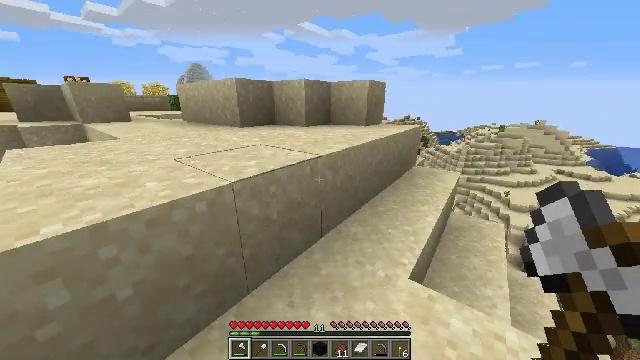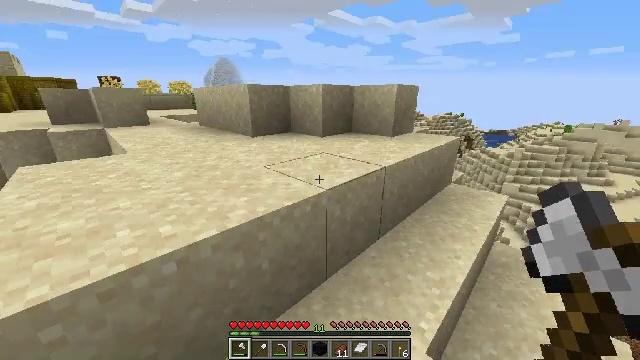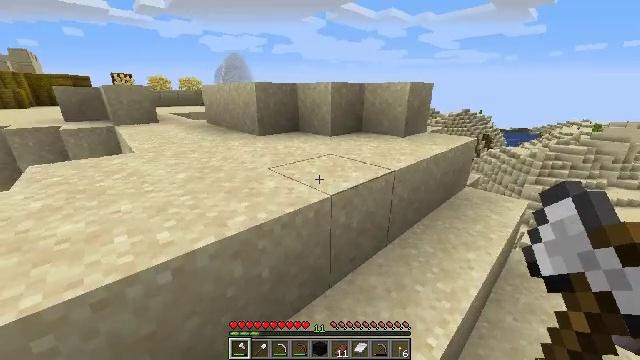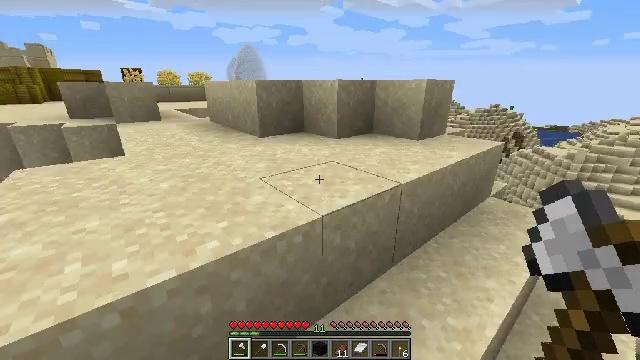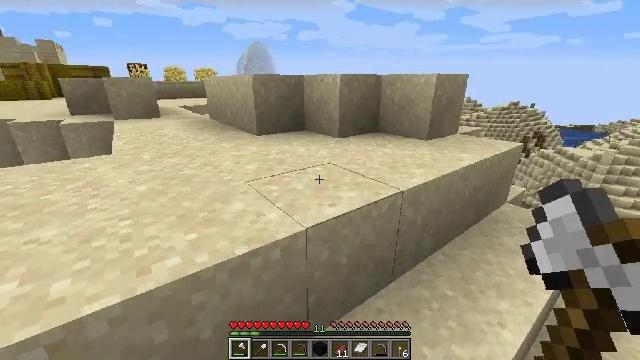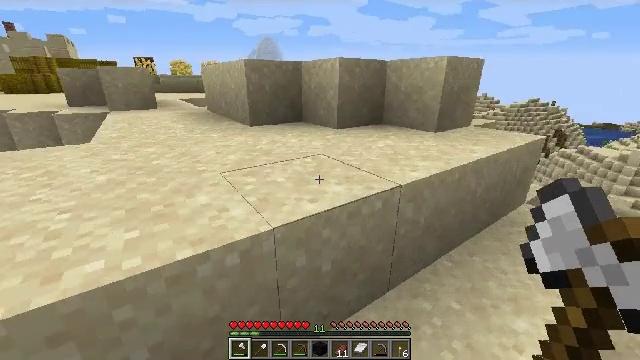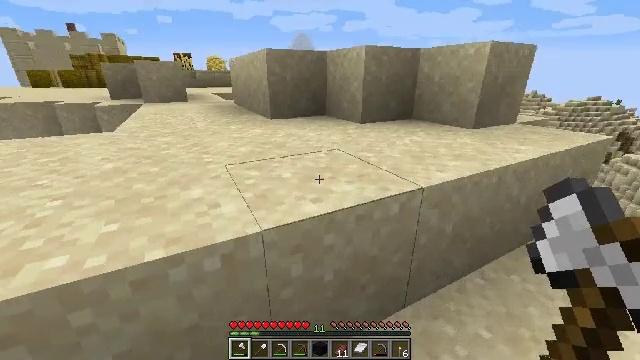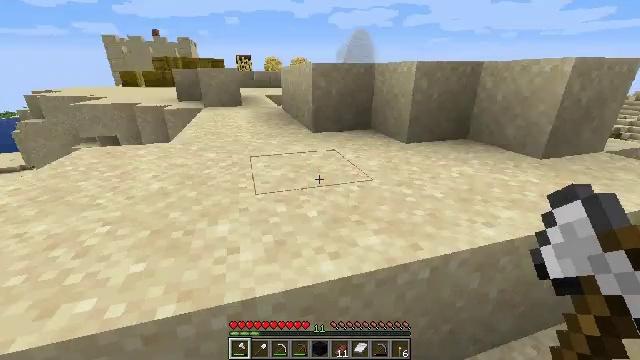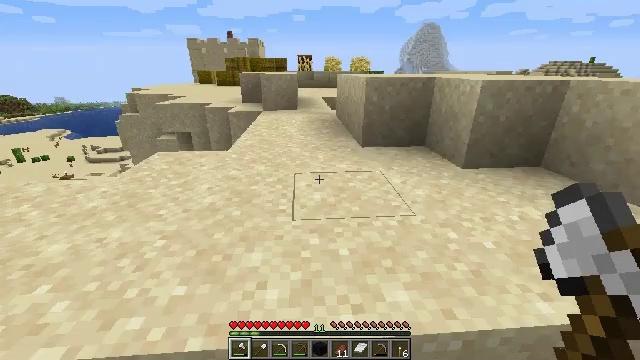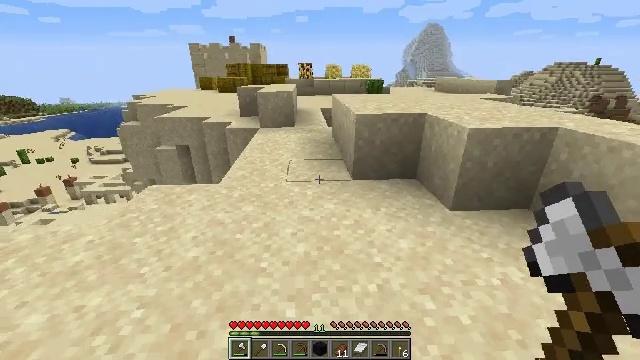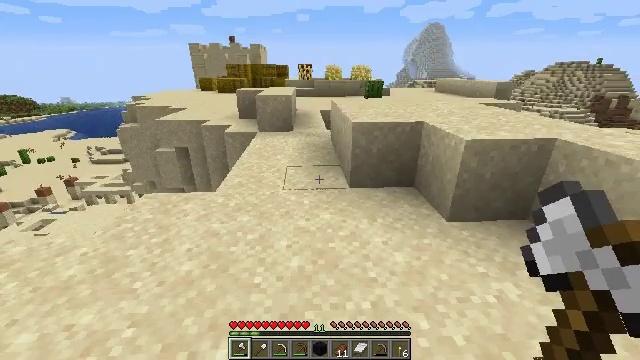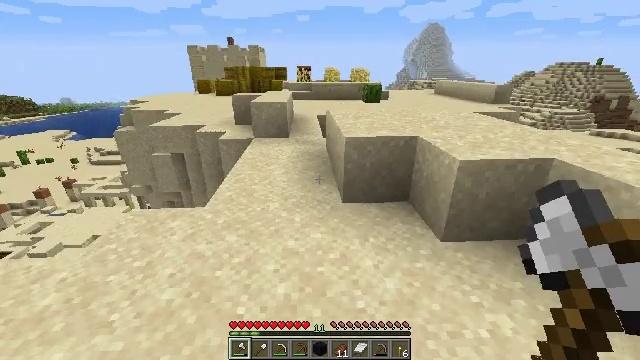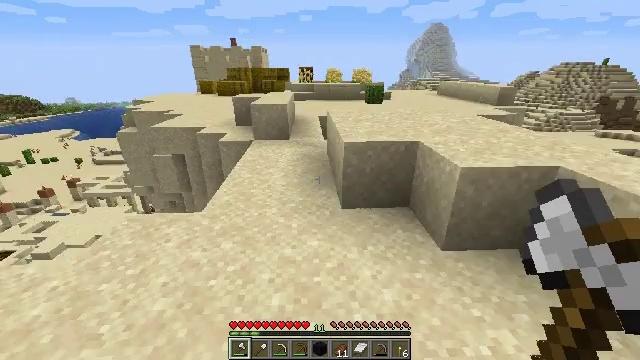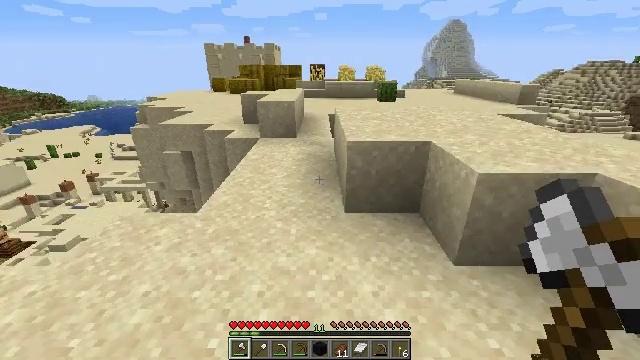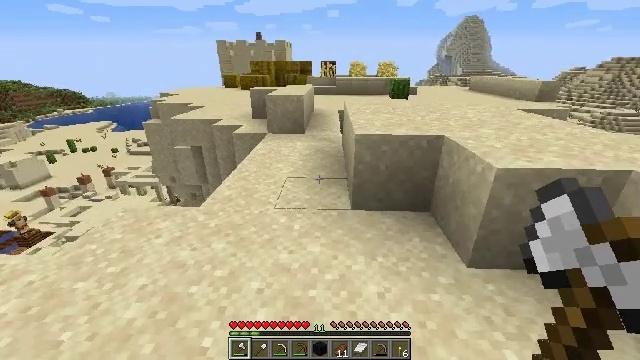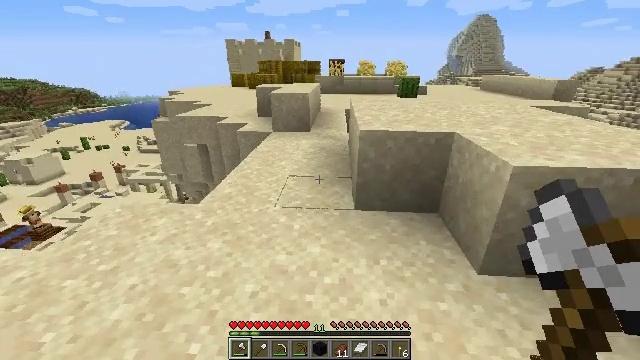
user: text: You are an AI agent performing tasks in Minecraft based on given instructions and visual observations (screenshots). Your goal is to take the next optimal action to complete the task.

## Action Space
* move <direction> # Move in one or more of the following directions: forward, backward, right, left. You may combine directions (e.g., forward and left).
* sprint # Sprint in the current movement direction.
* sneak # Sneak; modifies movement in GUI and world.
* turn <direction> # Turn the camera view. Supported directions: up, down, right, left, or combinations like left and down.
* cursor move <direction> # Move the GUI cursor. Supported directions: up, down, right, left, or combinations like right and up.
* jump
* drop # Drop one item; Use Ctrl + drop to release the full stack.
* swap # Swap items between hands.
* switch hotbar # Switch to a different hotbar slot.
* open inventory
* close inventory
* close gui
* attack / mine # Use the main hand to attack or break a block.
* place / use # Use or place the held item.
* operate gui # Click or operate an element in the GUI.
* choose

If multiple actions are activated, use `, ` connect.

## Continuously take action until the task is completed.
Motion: motion action
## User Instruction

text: Drop melon seeds.
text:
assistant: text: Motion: move forward, turn left, jump
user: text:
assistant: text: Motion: move forward, turn left
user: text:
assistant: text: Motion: move forward, turn left
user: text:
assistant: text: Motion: move forward, turn left
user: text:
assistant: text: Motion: move forward, turn left
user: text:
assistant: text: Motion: move forward, turn left, jump
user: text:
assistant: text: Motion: move forward, turn left, jump
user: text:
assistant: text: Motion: move forward, turn left, jump
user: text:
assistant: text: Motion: move forward
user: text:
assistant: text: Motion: move forward
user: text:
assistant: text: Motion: move forward
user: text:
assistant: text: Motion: move forward
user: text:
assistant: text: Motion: move forward, turn left
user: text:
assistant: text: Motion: move forward, turn left
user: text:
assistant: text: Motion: move forward, turn left
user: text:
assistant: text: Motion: turn left
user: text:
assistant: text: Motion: no_op
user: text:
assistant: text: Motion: move forward
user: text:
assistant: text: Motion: move forward
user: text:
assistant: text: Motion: turn right
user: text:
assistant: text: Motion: move forward, turn right
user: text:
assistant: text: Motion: move forward
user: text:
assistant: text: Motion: move forward
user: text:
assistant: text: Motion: move forward, turn left, jump
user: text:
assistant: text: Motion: move forward, turn left, jump
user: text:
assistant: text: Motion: move forward, turn left, jump
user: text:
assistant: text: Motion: move forward, turn left, jump
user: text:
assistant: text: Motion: move forward, jump
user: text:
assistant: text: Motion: move forward, turn left
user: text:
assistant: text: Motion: move forward, turn left